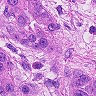
Metastatic tissue present: yes